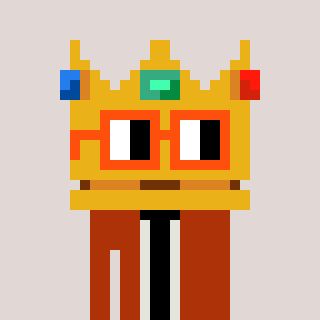
a pixel art character with square orange glasses, a crown-shaped head and a hotbrown-colored body on a warm background